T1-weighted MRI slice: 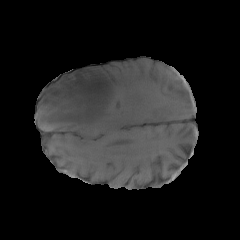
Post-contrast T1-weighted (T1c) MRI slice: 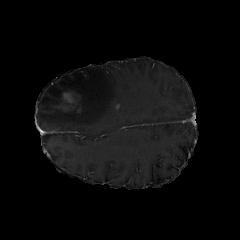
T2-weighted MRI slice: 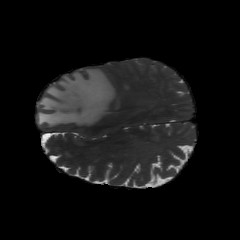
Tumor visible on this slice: yes